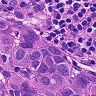
Metastatic tissue present: yes